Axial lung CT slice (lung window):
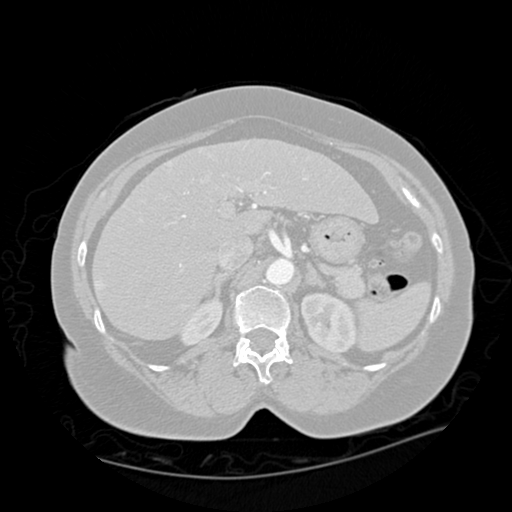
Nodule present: no